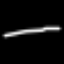
Label: line